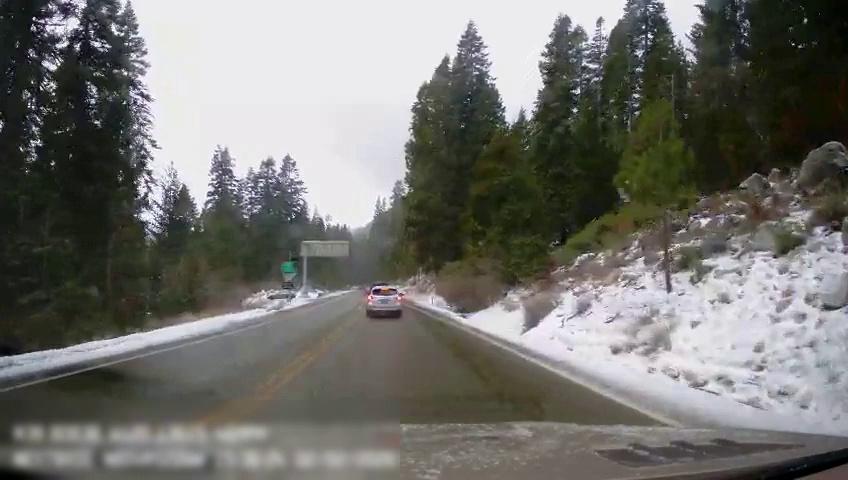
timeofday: Day
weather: Snowy
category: Drivable Space
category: Vehicles | Car
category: Vehicles | SUV
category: Lanes | Current Lane
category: Lanes | Opposite Lane
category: Lanes | Opposite Lane
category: Lanes | Current Lane
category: Traffic | Signs
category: Traffic | Signs